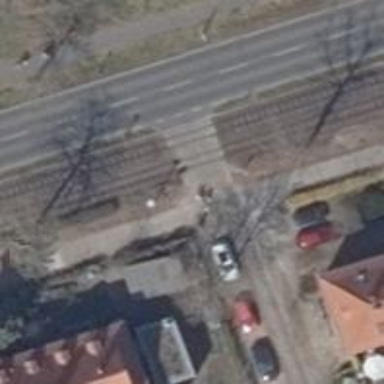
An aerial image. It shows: Tram crossing on the railway.